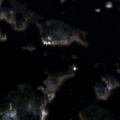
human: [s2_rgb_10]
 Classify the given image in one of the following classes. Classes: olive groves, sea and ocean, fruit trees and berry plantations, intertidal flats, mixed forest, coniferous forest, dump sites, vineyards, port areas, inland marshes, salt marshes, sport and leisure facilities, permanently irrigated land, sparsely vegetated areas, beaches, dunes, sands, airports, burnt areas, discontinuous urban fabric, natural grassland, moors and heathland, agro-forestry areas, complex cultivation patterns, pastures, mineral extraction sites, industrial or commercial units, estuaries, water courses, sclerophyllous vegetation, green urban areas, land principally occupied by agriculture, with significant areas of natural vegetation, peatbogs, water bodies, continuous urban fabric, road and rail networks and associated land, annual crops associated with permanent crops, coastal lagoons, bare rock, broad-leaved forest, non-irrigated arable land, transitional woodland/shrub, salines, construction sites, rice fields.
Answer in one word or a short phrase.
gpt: coniferous forest, mixed forest, inland marshes, water bodies